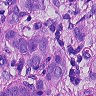
Metastatic tissue present: yes